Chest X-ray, PA view. Patient: 40 years old, sex F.
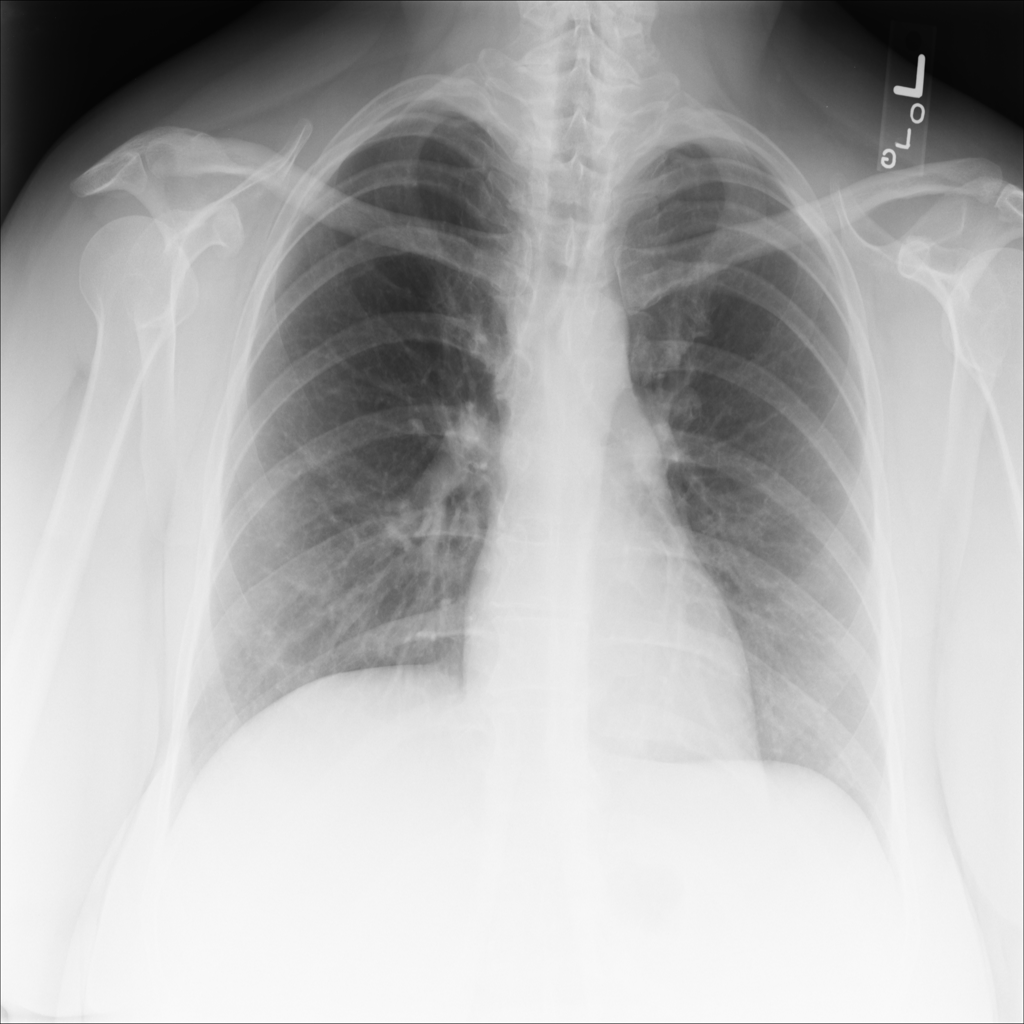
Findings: No Finding